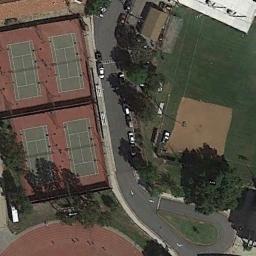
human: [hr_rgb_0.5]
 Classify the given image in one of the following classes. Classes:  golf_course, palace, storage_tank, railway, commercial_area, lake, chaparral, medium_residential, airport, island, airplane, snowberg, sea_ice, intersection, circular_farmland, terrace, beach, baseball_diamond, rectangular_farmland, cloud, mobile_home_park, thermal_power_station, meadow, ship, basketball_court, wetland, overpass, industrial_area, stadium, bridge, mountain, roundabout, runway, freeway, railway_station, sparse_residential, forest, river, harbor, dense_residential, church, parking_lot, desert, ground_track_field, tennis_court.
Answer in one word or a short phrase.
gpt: tennis_court